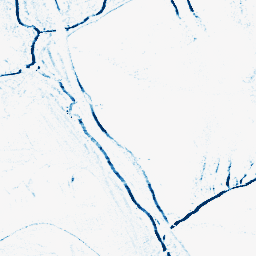
Category: morphological
Decomposition family: morphological_rect
Decomposition parameters: operation: closing
width: 5
height: 3
Upsampling method: edge_directed
Upsampling parameters: scale: 2
Upsampling scale: 2